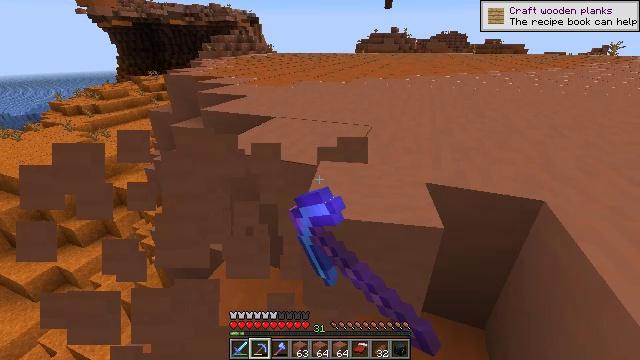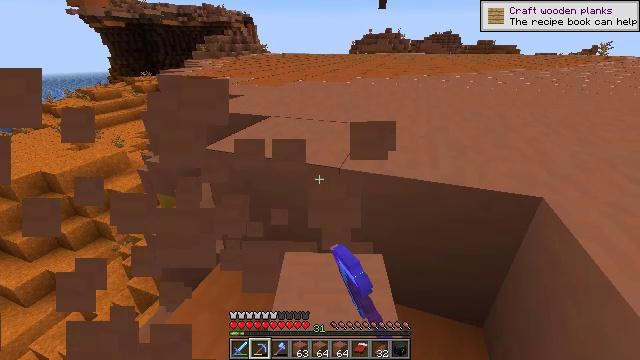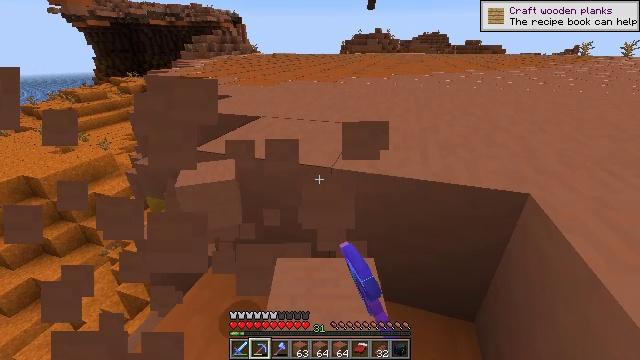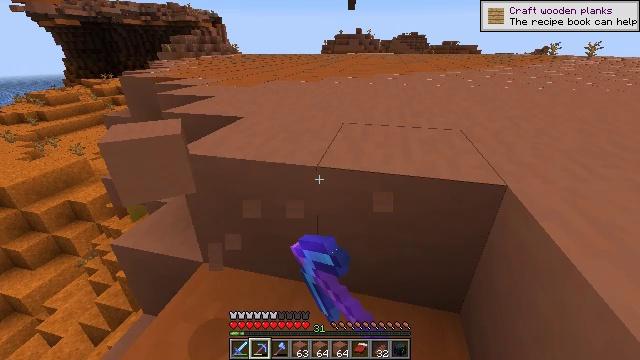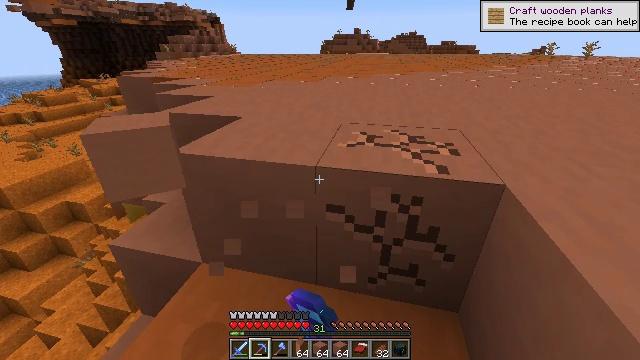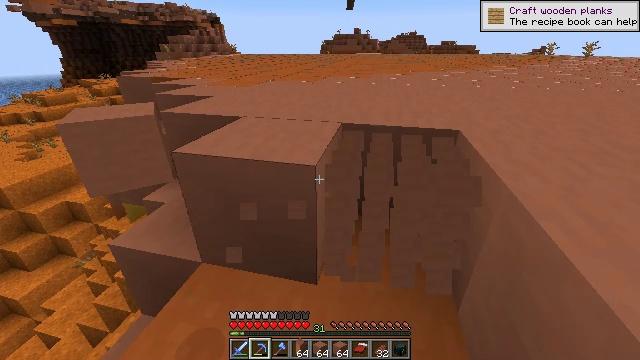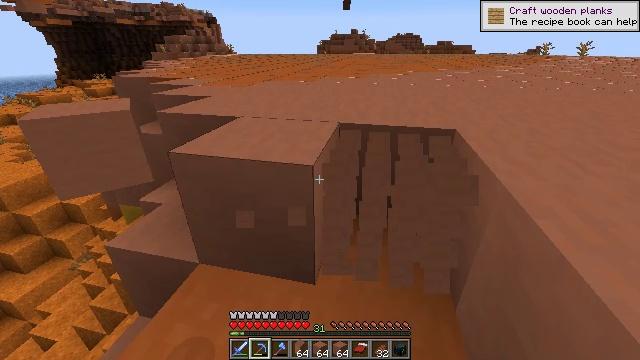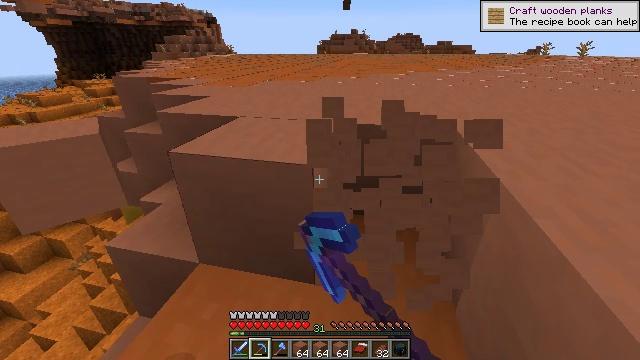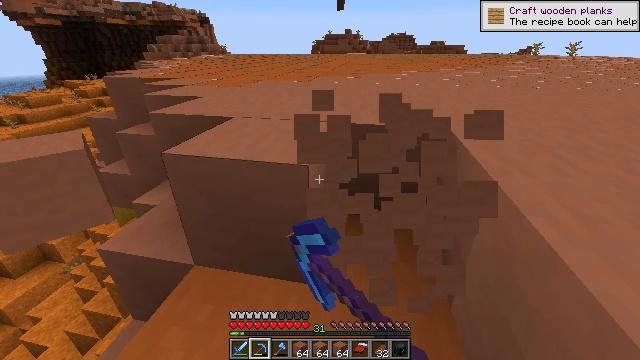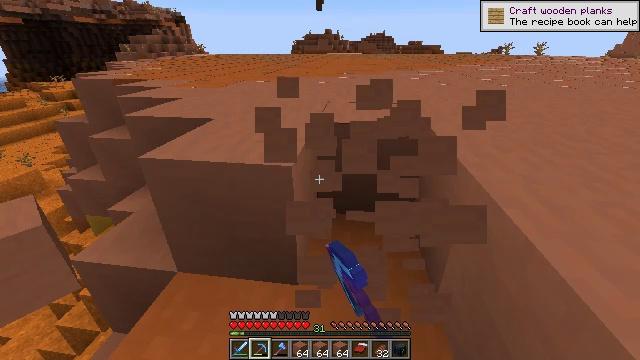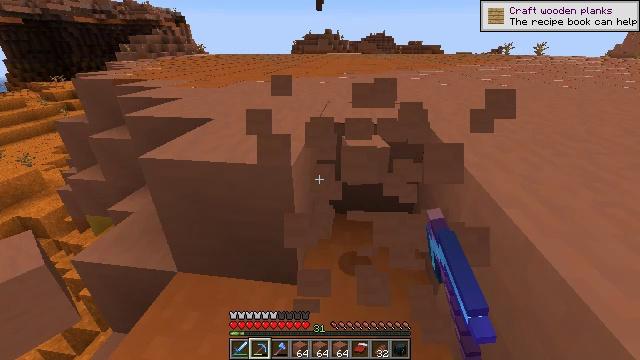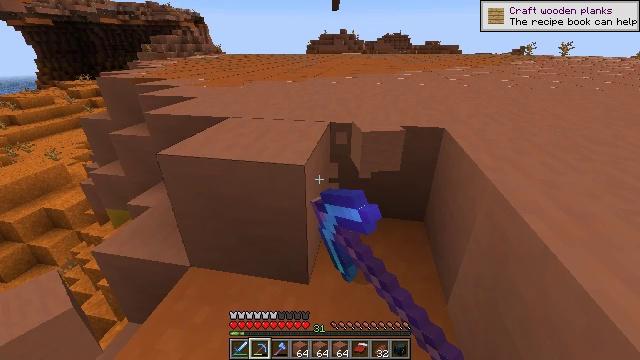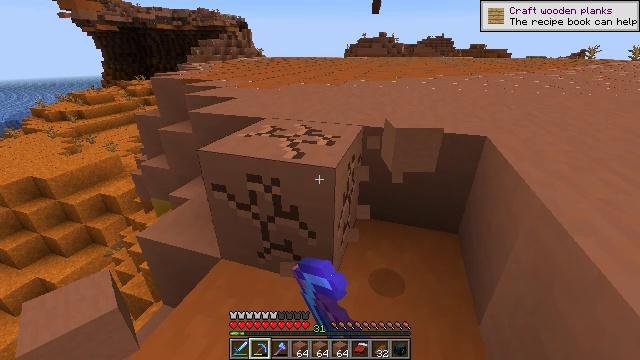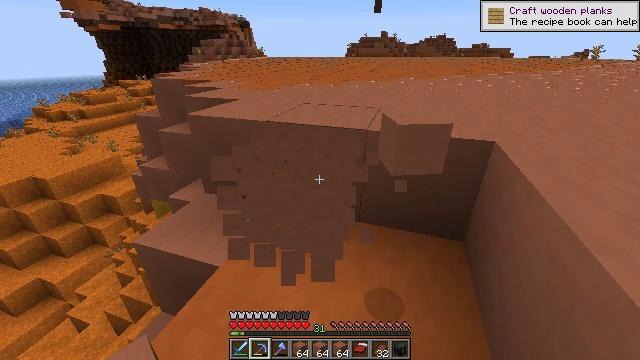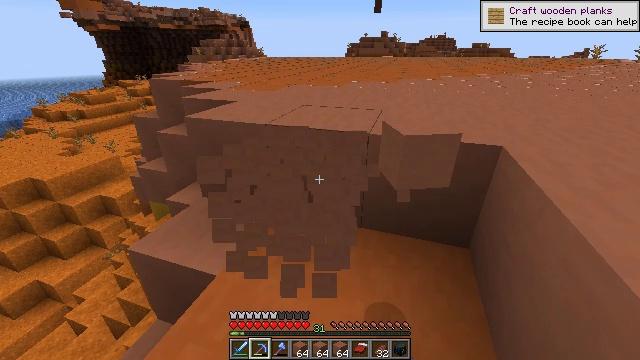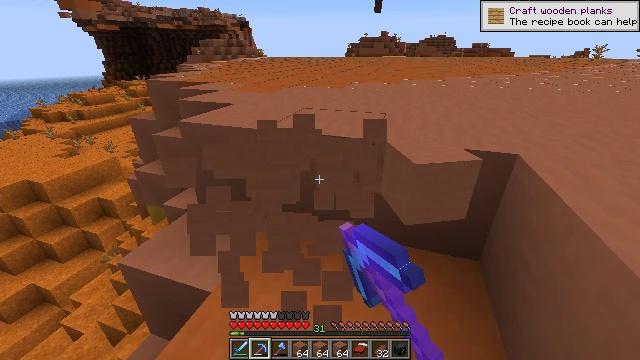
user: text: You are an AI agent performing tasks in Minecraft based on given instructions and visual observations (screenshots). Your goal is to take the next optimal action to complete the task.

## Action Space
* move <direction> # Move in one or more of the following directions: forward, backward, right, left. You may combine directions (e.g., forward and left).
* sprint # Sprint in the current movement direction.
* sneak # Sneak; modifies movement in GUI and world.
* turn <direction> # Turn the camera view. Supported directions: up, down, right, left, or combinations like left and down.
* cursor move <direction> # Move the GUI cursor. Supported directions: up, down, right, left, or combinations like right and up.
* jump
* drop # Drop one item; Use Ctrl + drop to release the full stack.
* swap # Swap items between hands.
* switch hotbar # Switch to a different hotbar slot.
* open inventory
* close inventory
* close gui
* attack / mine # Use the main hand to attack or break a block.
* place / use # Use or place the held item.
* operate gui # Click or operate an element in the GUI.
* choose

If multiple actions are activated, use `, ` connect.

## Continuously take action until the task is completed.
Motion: motion action
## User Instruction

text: Attack the terracotta block to obtain it.
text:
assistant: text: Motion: turn right, attack / mine
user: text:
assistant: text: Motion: turn right, attack / mine
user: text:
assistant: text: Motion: turn right, attack / mine
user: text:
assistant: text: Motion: attack / mine
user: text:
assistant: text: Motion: attack / mine
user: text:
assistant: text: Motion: attack / mine
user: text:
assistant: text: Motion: attack / mine
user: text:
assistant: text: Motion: turn right, attack / mine
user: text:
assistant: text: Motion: turn right, attack / mine
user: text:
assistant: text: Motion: attack / mine
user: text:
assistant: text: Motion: turn left, attack / mine
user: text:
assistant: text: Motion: turn left, attack / mine
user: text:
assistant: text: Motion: move forward, attack / mine
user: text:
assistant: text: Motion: move forward, attack / mine
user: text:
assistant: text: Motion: move forward, attack / mine
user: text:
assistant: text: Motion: move forward, turn right, attack / mine
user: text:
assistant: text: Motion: move forward, turn right, attack / mine
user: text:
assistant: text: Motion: move forward, turn right, attack / mine
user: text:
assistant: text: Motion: turn right and down, attack / mine
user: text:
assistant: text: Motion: turn right, attack / mine
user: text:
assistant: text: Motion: attack / mine
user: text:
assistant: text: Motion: attack / mine
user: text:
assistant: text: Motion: attack / mine
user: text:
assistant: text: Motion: turn left, attack / mine
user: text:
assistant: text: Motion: turn left, attack / mine
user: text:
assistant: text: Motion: turn left, attack / mine
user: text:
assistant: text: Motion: attack / mine
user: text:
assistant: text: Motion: attack / mine
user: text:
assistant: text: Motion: attack / mine
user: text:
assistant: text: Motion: move forward, turn right, attack / mine